Interaction volume radius: 5 \u00c5
Interaction volume height: 20 \u00c5
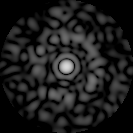
Disorder parameter: 0.8326